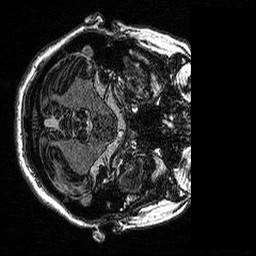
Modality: MP2RAGE
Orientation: axial
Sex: female
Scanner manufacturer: siemens
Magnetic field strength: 3 T
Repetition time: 5 s
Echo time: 0.00292 s